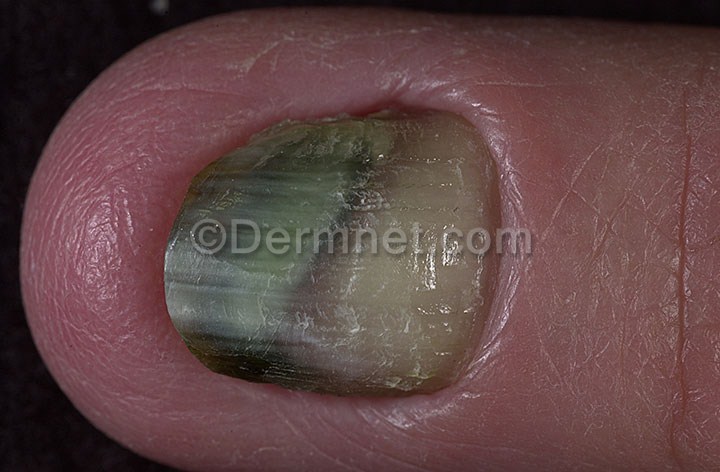
Disease: Nail Fungus and other Nail Disease